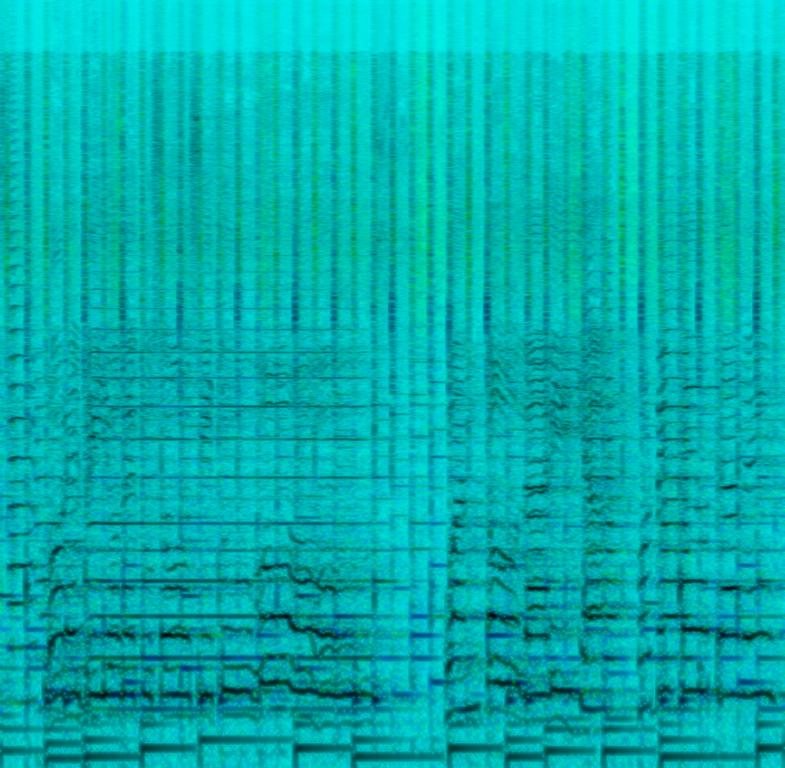
This is a latin pop music piece with a salsa beat. There is a male vocalist singing melodically in the lead. The melody is being played by an orchestra composed of the trumpet, the piano and the bass guitar. The rhythmic background is provided by a mild acoustic drum beat with heavy use of latin percussive elements. The piece has a sensual atmosphere. This music could go well in a Latin American soap opera soundtrack where there is a hopeless situation for one of the characters.